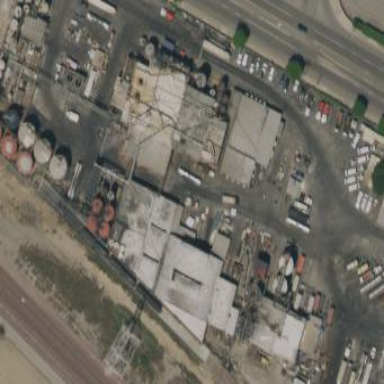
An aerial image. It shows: Factory building.